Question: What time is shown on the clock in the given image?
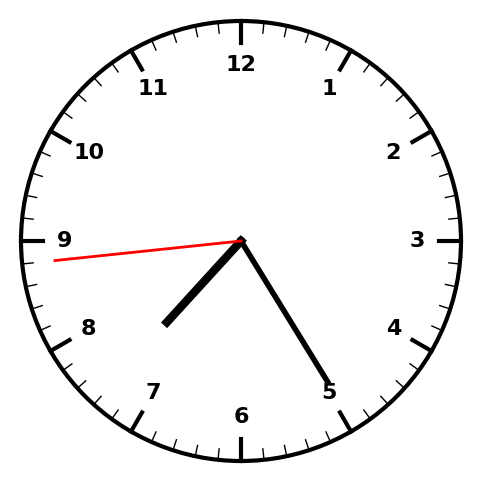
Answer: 07:24:44